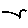
Label: bird